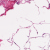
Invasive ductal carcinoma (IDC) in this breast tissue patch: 0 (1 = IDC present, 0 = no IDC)